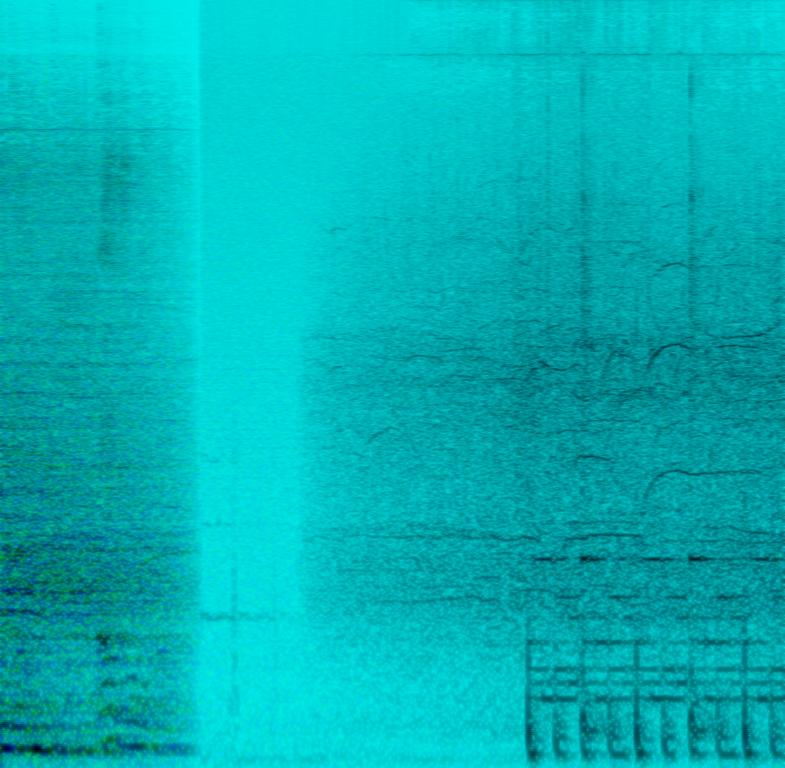
The low quality recording features a cover of a rock song and it consists of an electric guitar feedback playing over a live performance instrumental that has crowd cheering, crowd clapping noises, smooth bass guitar, repetitive synth bells melody, punchy snare and kick hits and shimmering tambourine. It sounds emotional and easygoing.